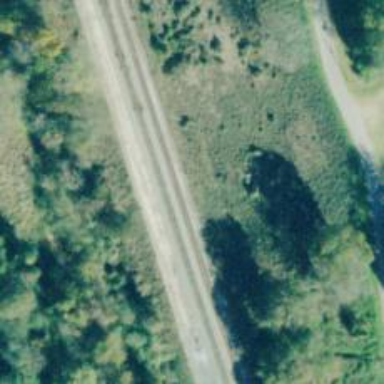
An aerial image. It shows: Abandoned railway siding.